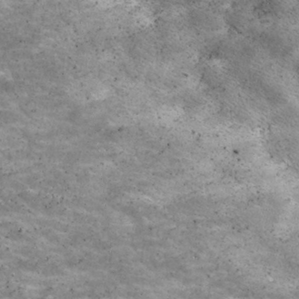
Label: non_frost